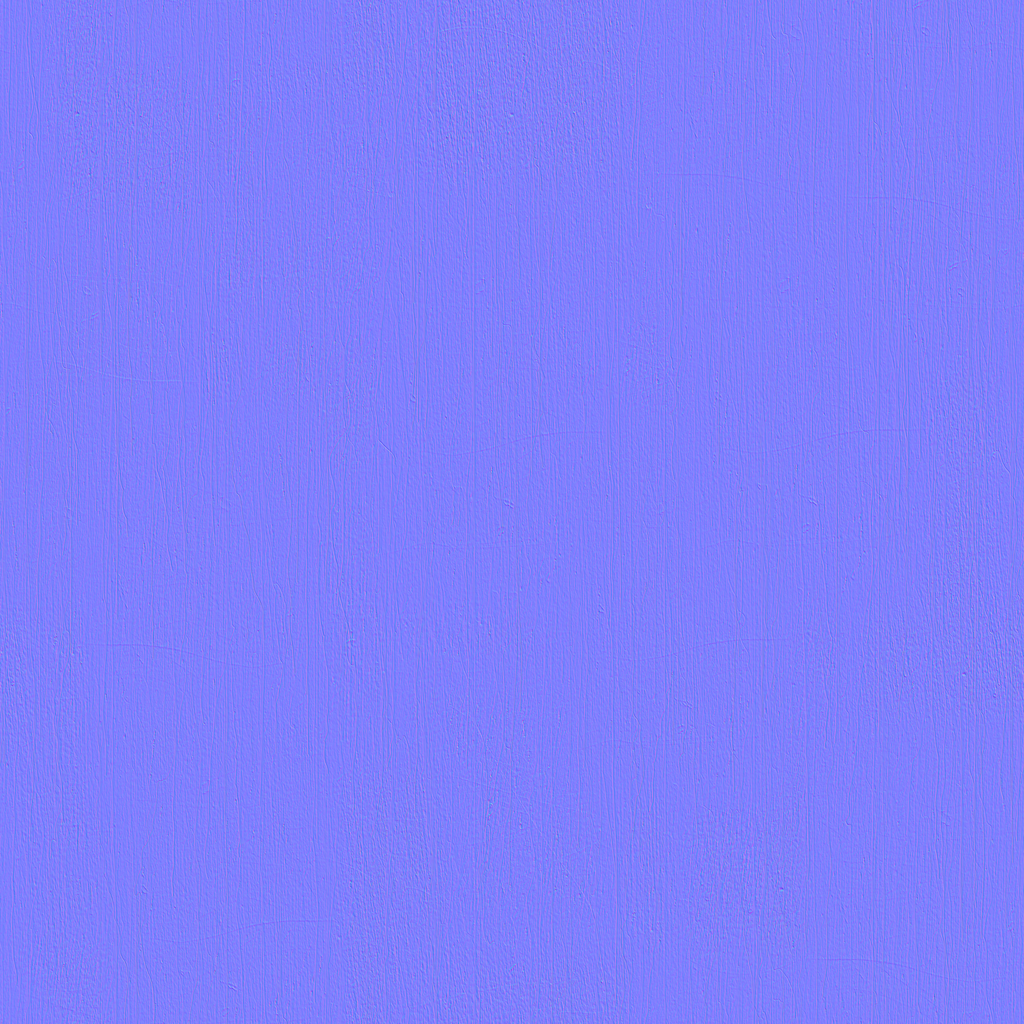
Texture map type: NormalGL